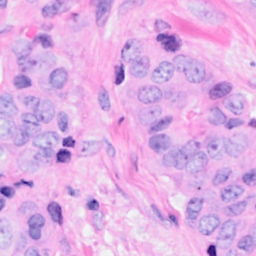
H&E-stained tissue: Breast